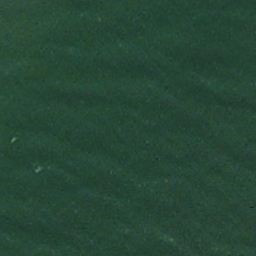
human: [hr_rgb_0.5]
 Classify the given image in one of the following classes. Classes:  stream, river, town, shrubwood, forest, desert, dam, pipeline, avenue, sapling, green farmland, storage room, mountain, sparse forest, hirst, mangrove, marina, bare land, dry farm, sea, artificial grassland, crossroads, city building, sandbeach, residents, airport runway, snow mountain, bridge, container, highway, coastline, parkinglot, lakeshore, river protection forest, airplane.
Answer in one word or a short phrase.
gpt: sea